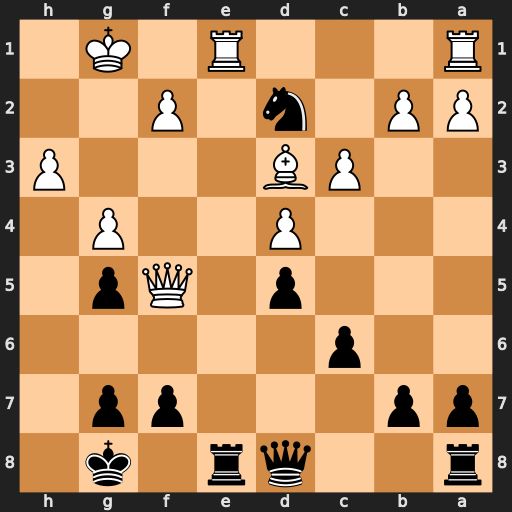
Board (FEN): r2qr1k1/pp3pp1/2p5/3p1Qp1/3P2P1/2PB3P/PP1n1P2/R3R1K1
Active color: b
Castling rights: -
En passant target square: -
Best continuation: Rxe1+ Rxe1 g6 Qe5 Nf3+